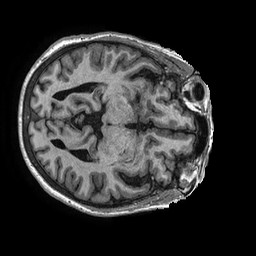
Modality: T1w
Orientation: axial
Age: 58
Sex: female
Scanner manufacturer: ge
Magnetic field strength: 3 T
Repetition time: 0.006952 s
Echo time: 0.00292 s